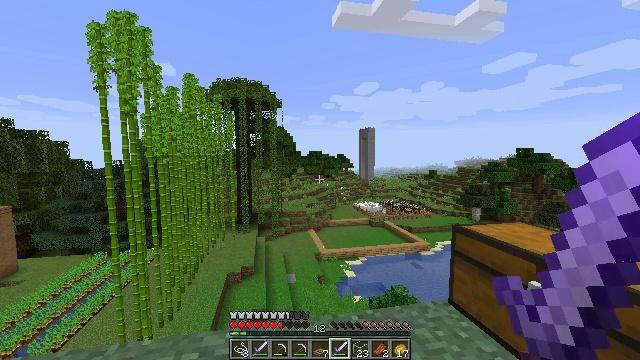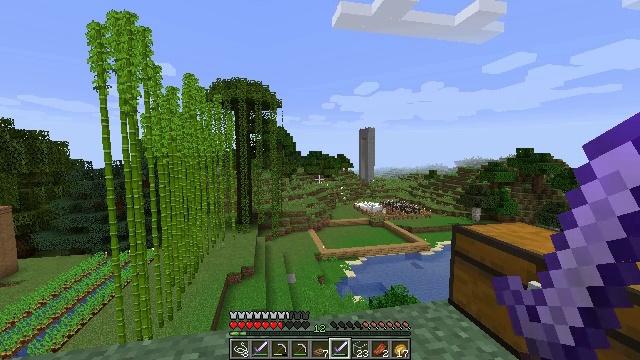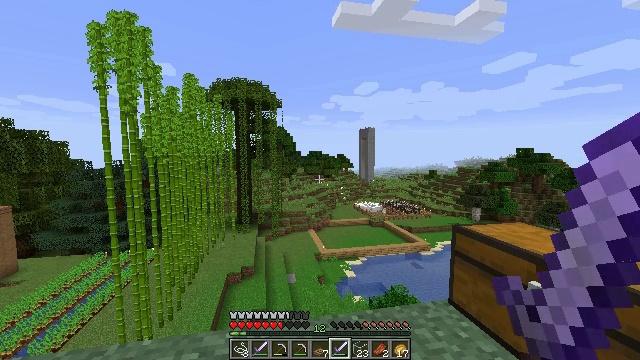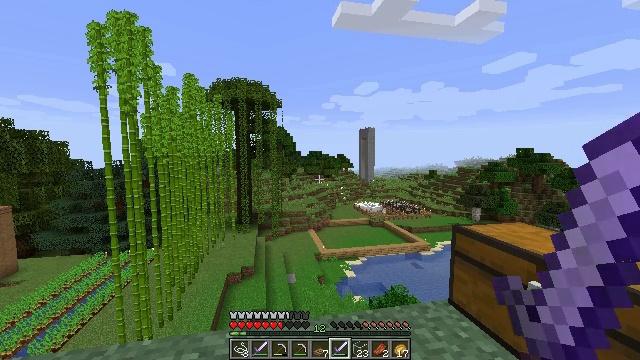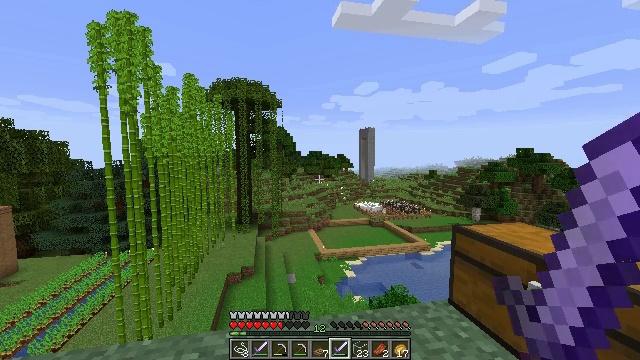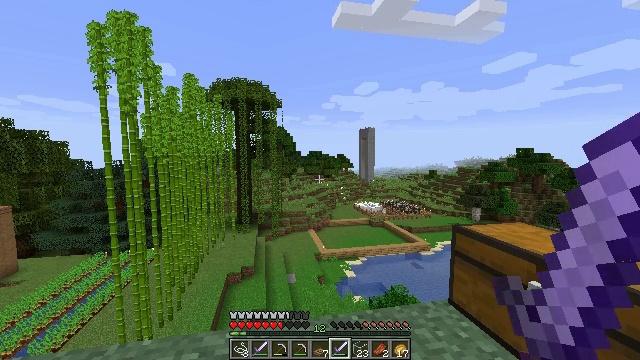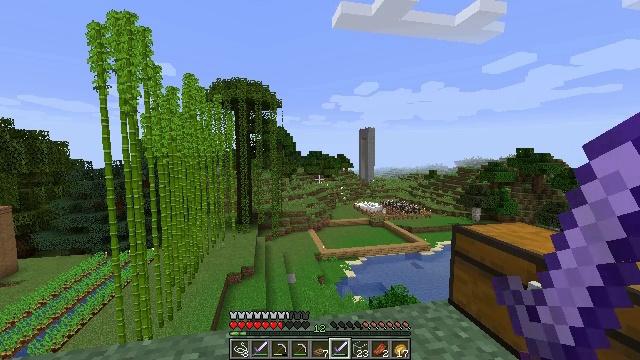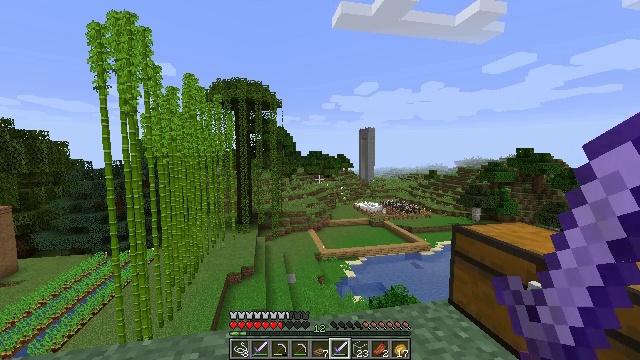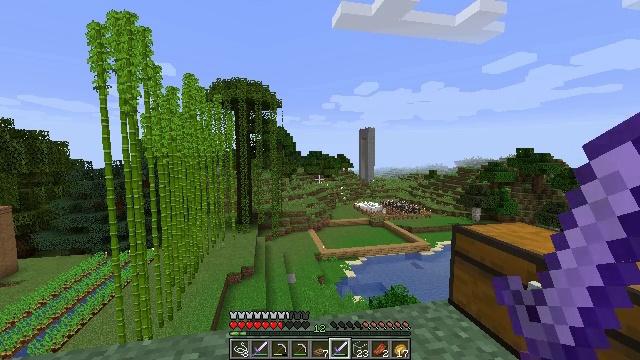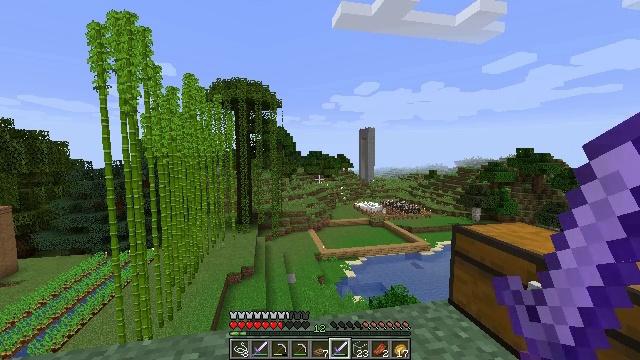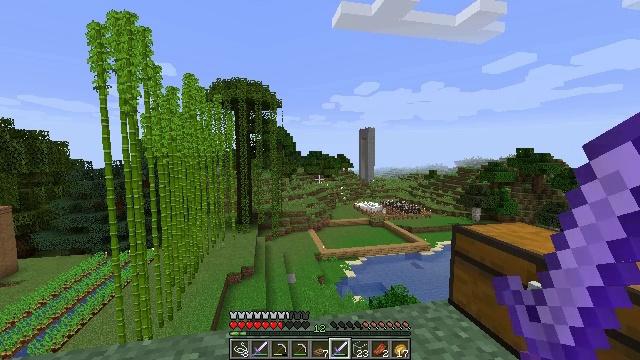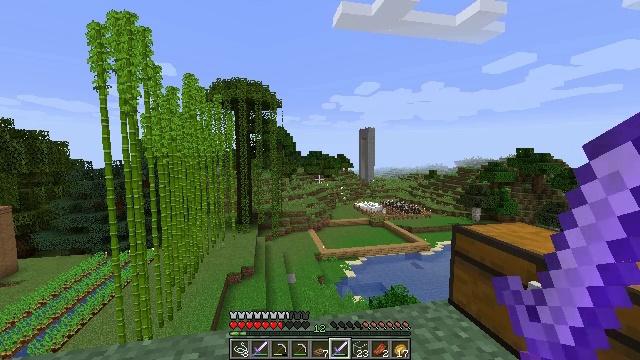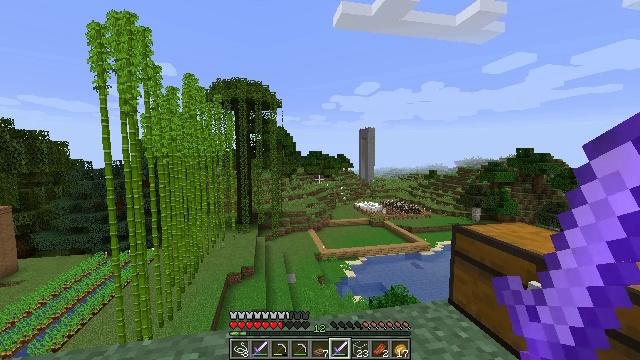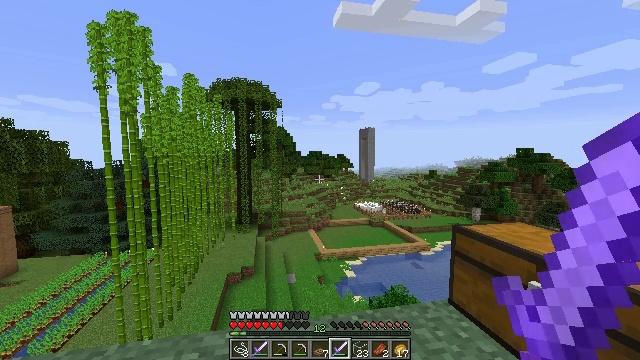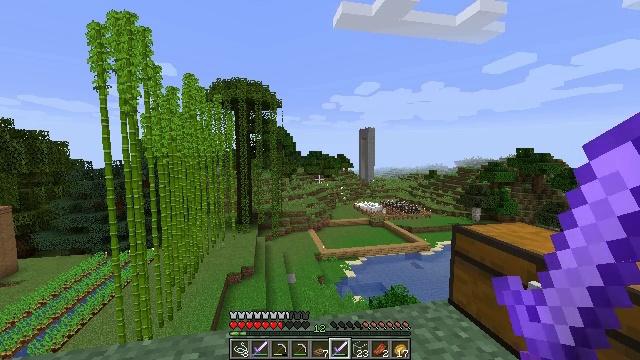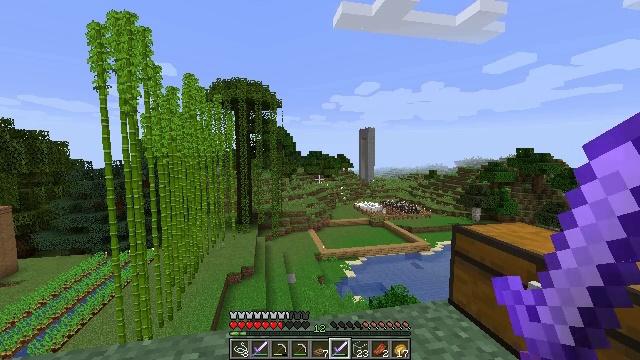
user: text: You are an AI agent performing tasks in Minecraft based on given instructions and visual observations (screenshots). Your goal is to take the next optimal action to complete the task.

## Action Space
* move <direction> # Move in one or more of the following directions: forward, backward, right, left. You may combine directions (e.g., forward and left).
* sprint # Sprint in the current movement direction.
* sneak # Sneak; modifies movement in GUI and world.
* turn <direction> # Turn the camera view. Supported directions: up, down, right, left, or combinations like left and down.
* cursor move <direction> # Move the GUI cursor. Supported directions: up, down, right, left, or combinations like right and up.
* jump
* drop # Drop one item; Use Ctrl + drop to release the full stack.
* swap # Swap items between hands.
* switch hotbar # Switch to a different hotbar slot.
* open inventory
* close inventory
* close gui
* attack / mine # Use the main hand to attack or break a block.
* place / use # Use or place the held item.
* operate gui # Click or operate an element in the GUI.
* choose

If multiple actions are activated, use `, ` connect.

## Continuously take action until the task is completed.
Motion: motion action
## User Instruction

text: Gather materials to craft a book.
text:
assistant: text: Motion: no_op
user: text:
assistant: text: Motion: no_op
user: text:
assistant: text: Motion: no_op
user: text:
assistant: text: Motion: no_op
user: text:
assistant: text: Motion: no_op
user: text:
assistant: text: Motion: no_op
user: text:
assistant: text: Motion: no_op
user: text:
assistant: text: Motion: no_op
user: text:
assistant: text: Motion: no_op
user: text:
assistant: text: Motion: no_op
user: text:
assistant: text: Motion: no_op
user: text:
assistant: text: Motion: no_op
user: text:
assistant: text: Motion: no_op
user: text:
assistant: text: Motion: no_op
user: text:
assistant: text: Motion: no_op
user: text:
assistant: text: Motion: no_op
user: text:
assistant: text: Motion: no_op
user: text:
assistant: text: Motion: no_op
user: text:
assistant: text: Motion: no_op
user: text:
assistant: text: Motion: no_op
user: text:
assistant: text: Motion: no_op
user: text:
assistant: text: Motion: no_op
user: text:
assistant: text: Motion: no_op
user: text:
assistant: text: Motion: no_op
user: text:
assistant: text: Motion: no_op
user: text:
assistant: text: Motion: no_op
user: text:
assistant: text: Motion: no_op
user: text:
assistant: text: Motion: no_op
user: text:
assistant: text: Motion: no_op
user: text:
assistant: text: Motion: no_op